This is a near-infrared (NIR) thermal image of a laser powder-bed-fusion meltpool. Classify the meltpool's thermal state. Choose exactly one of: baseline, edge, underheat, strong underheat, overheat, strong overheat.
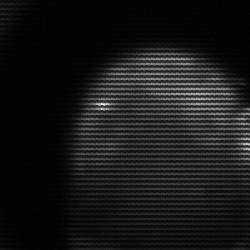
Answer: edge